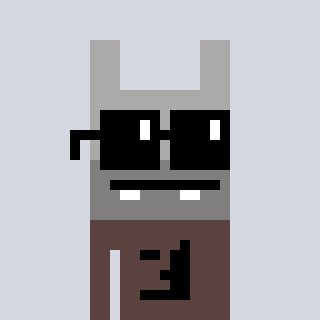
a pixel art character with square black sunglasses, a rabbit-shaped head and a darkbrown-colored body on a cool background